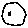
Label: moon